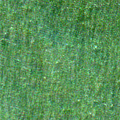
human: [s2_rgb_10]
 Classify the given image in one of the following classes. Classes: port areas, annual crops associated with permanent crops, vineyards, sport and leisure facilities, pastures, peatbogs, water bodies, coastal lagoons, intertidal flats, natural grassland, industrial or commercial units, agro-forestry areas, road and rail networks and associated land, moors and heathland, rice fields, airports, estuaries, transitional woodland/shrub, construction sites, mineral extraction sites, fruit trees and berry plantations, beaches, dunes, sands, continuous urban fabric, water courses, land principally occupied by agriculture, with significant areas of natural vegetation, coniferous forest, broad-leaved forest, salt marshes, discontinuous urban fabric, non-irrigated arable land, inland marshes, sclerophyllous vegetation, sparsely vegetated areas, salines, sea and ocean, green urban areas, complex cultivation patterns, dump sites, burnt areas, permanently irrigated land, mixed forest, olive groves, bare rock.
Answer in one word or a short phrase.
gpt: sea and ocean